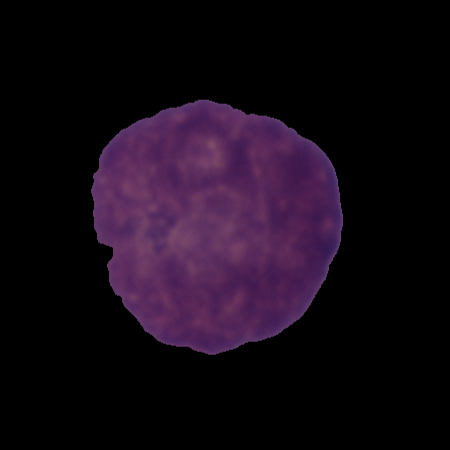
Label: cancer